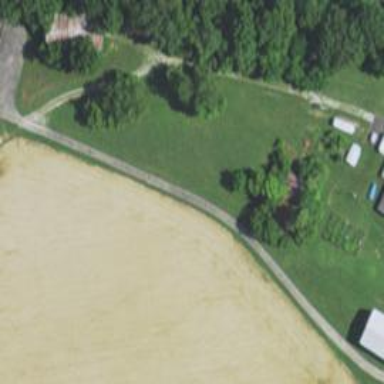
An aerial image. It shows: Farmyard area.